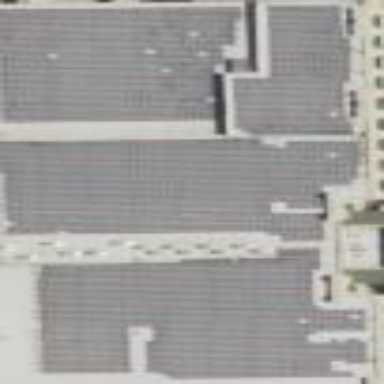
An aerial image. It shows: Solar power generator using photovoltaic panels.